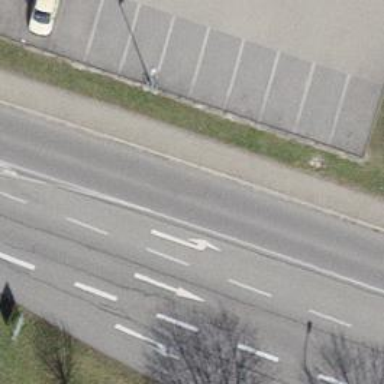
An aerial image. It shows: Secondary road with asphalt surface.